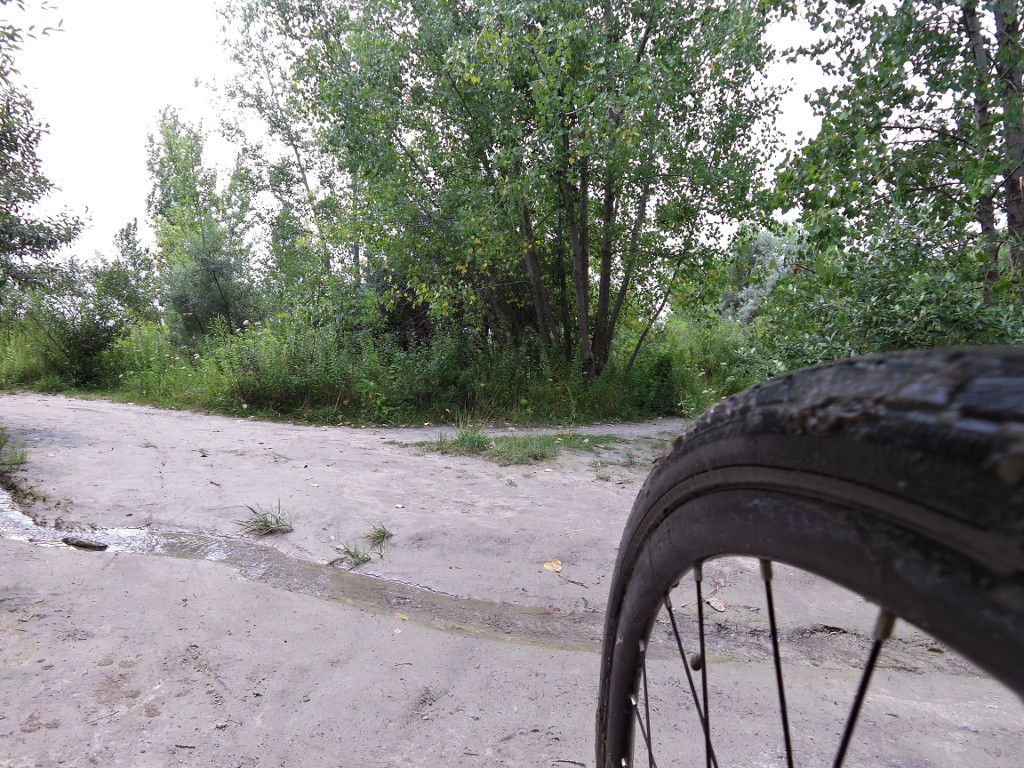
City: toronto